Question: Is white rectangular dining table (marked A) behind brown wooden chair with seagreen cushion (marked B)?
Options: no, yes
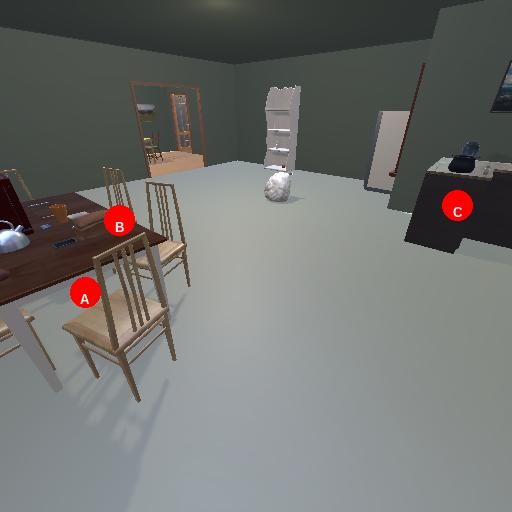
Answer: no